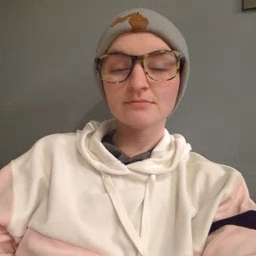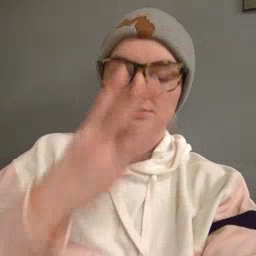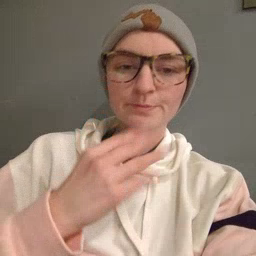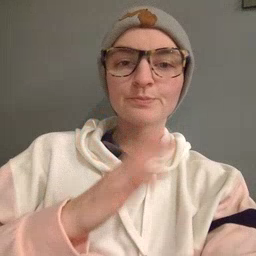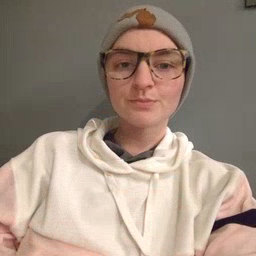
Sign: nap